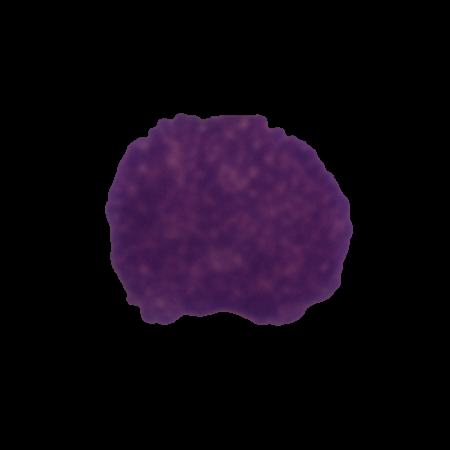
Label: cancer